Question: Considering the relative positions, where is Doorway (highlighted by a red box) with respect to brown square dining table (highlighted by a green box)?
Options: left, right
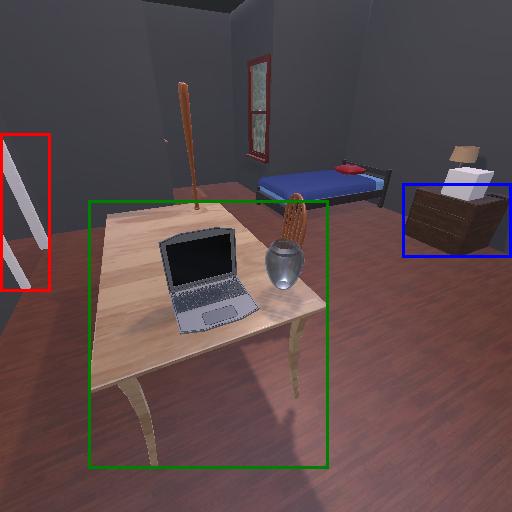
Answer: left